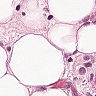
Metastatic tissue present: yes